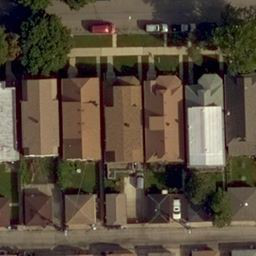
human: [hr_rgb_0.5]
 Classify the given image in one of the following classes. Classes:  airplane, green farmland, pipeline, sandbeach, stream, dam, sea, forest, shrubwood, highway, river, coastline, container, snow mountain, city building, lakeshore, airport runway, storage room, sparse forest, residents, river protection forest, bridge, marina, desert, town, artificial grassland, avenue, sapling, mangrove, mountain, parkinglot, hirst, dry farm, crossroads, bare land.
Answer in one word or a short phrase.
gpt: residents